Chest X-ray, AP view. Patient: 39 years old, sex F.
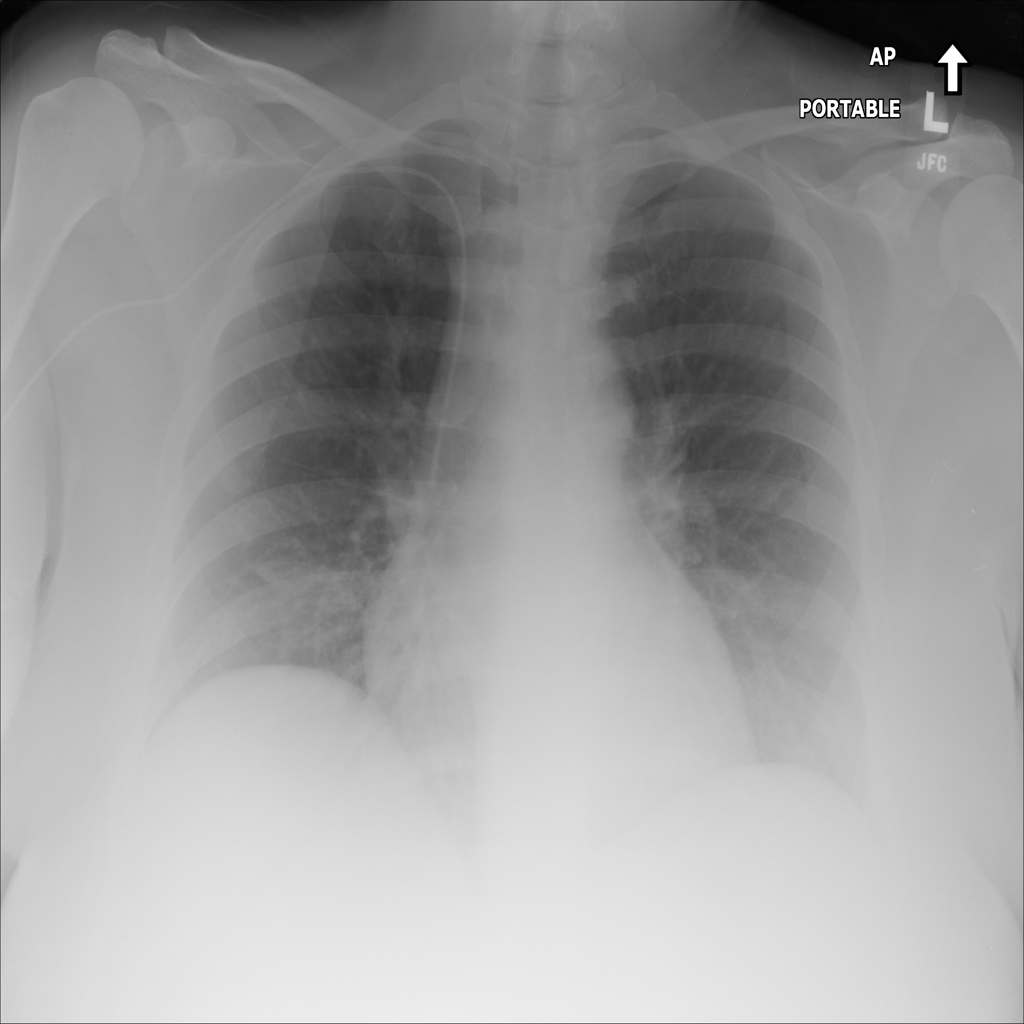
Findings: No Finding